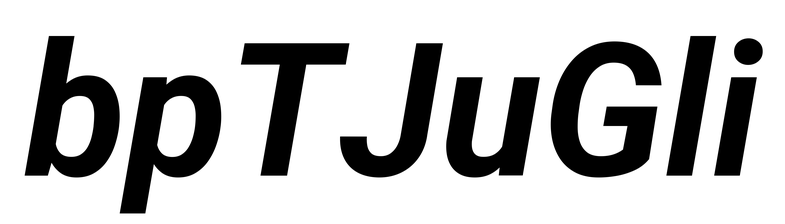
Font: Roboto-Italic_Bold_Italic